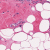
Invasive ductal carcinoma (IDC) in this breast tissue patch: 0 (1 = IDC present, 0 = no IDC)